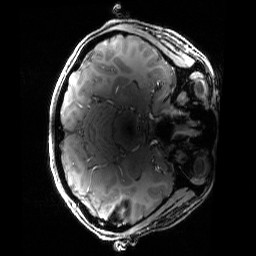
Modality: T1w
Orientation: axial
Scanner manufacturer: siemens
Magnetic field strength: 6.98 T
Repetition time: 2.5 s
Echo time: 0.00429 s